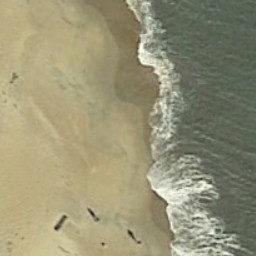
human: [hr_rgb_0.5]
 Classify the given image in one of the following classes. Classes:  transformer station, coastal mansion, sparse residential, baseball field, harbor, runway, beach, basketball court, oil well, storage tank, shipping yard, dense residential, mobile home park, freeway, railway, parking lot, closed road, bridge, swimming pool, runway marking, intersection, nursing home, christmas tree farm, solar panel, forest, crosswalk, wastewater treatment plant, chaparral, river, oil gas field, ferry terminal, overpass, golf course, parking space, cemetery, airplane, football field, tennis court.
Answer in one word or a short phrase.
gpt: beach